Aerial crown-view tile of a tropical tree (Barro Colorado Island, Panama), acquired 20250616:
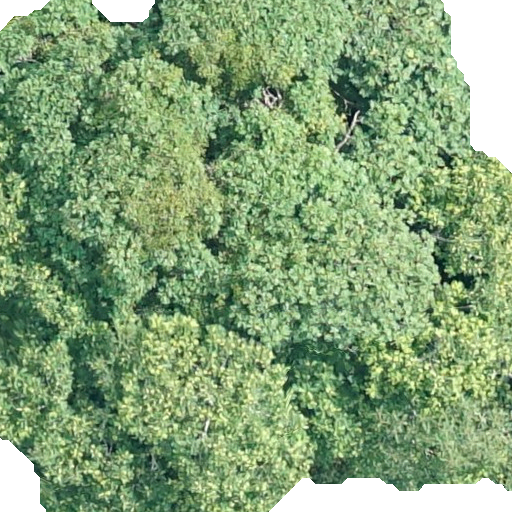
Species: Dipteryx oleifera
GBIF accepted scientific name: Dipteryx oleifera
Crown area: 435.363 m²